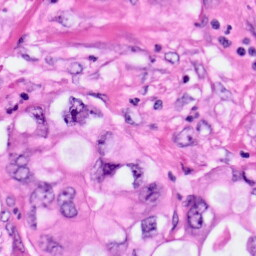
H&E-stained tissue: Pancreatic